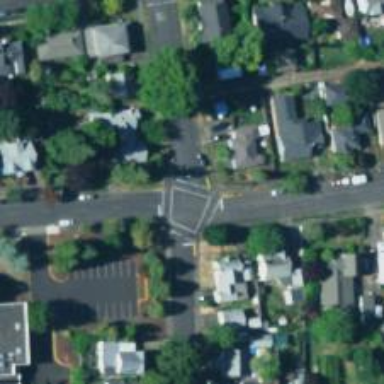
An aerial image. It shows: Marked crossing on the road.